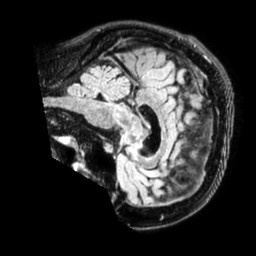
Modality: FLAIR
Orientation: sagittal
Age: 63
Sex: female
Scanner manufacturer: philips
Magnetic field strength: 1.5 T
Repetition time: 4.8 s
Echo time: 0.3376 s